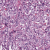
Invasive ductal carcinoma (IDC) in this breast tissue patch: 1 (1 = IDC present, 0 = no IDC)